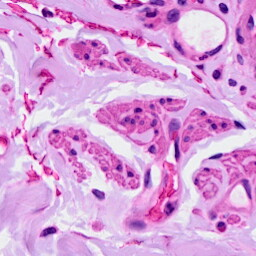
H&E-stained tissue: Ovarian